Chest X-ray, AP view. Patient: 73 years old, sex F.
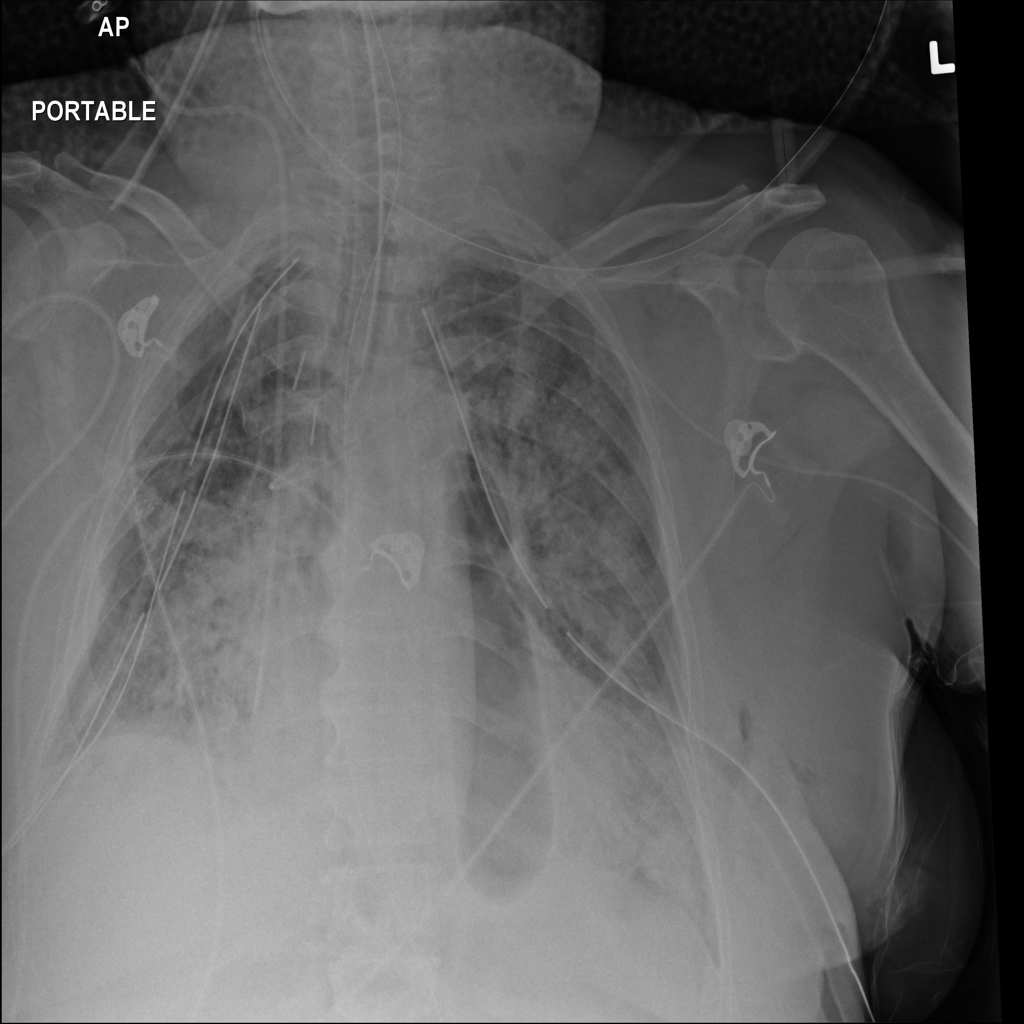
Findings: Emphysema, Infiltration, Pneumothorax